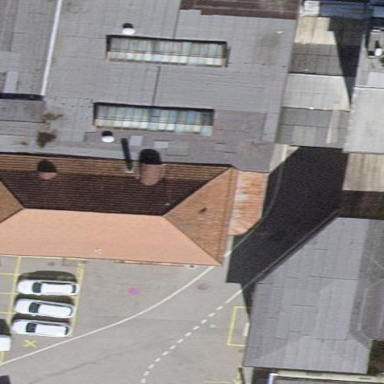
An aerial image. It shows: Industrial building.